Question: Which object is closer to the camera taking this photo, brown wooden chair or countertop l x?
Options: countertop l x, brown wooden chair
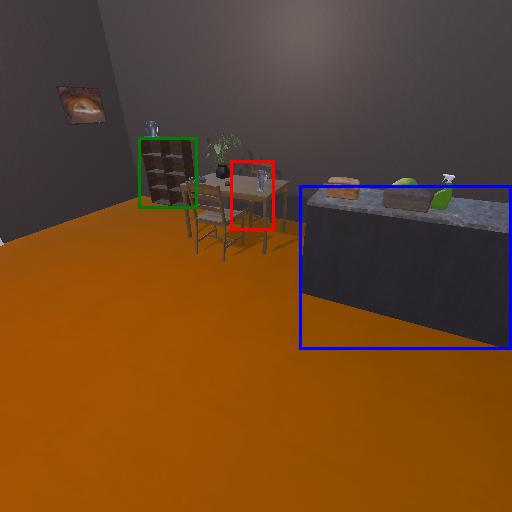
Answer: countertop l x